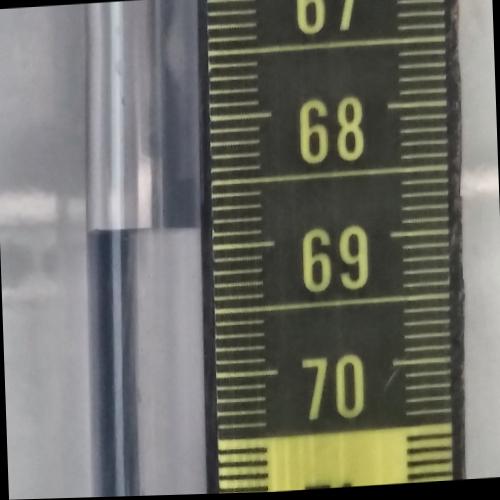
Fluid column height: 68.8 cm